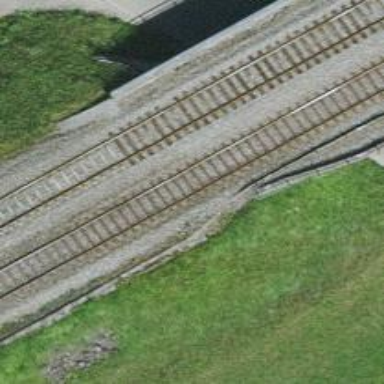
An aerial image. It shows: Single railway track with electrified contact line.